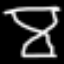
Label: hourglass